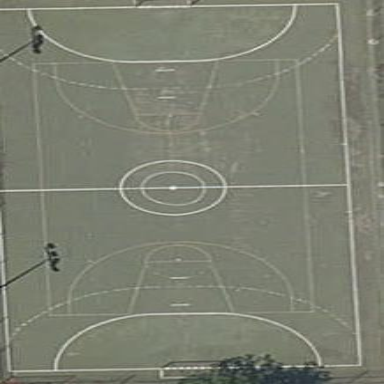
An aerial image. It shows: Pitch for team sports such as handball and futsal.